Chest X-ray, PA view. Patient: 50 years old, sex F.
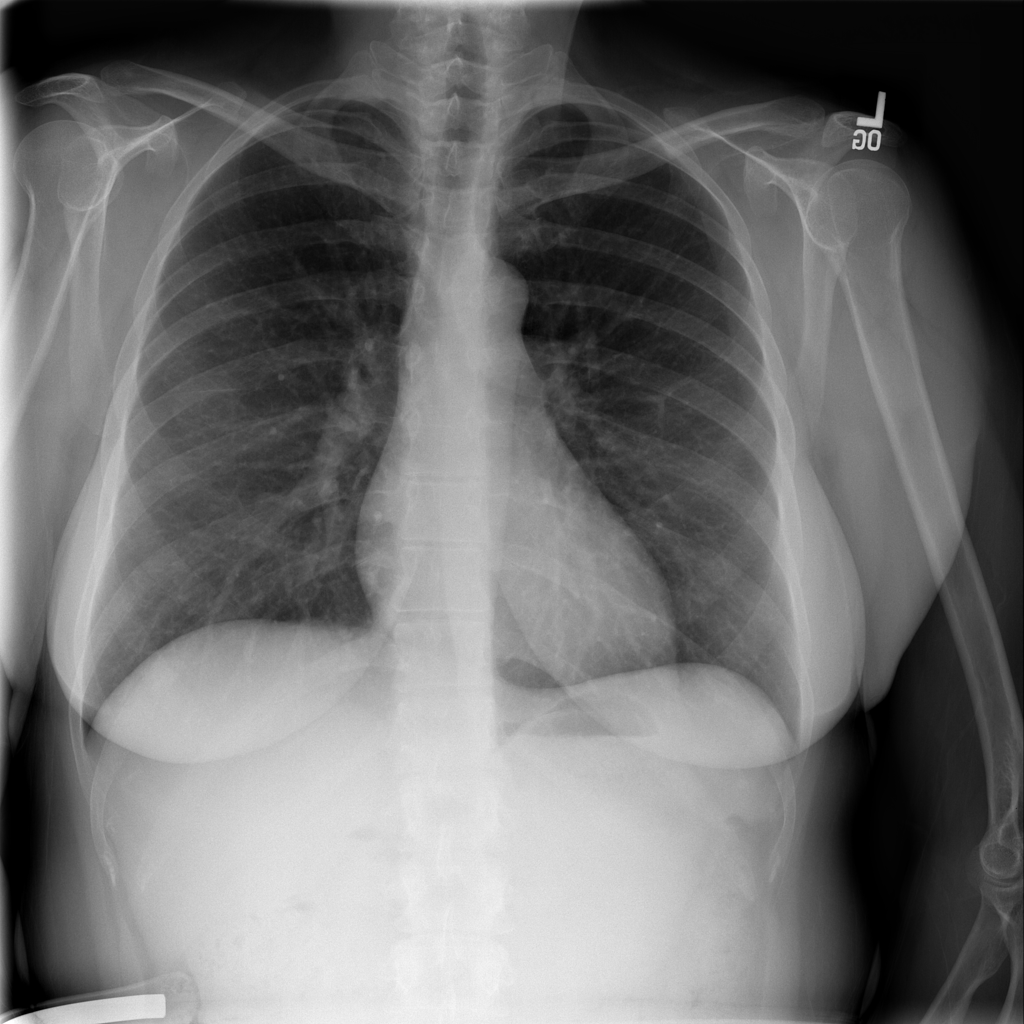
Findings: No Finding